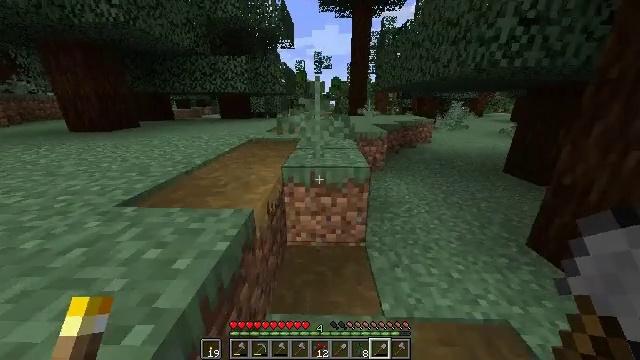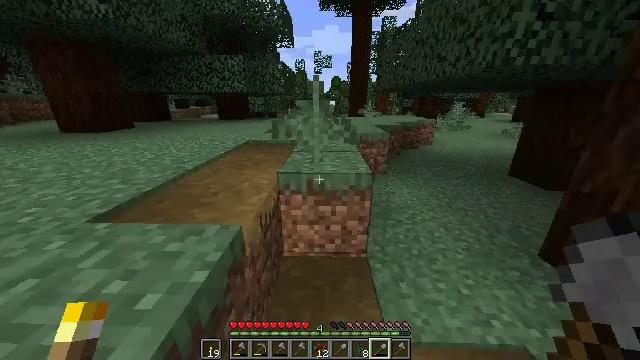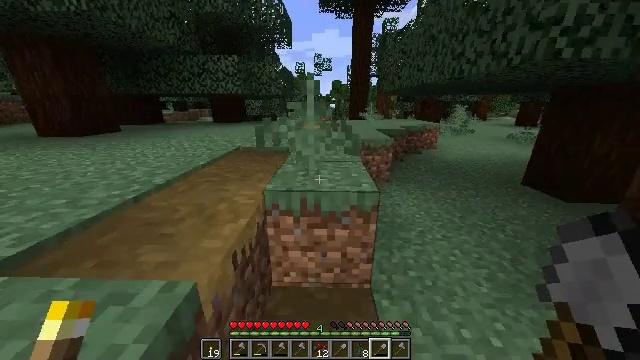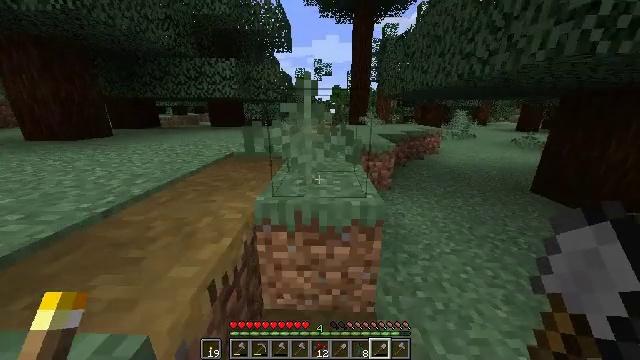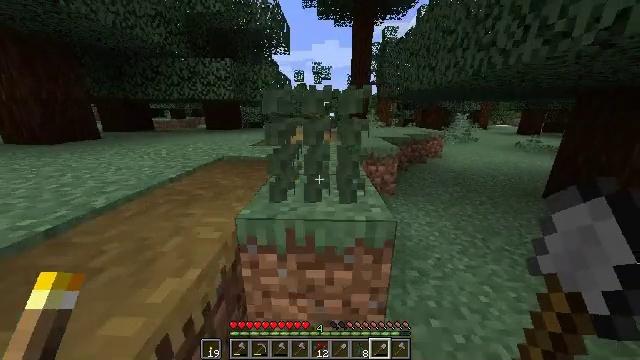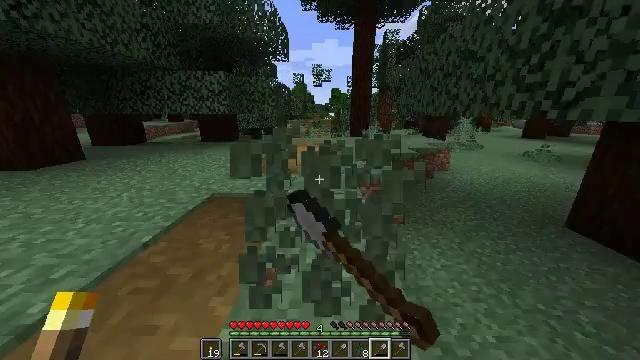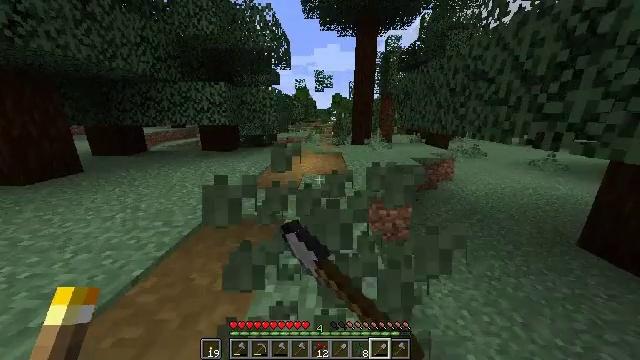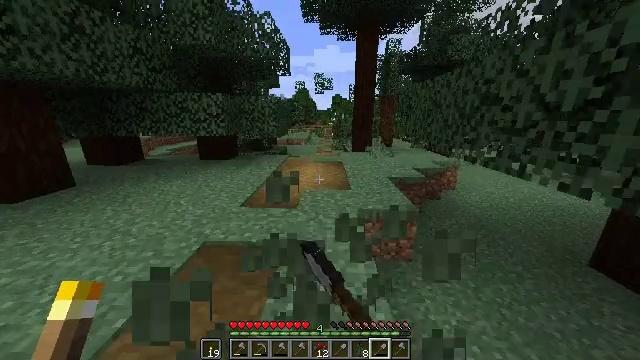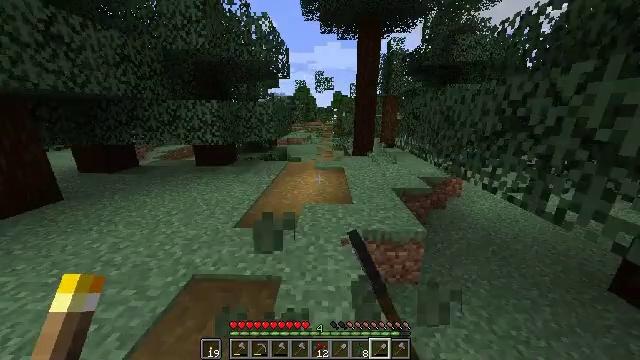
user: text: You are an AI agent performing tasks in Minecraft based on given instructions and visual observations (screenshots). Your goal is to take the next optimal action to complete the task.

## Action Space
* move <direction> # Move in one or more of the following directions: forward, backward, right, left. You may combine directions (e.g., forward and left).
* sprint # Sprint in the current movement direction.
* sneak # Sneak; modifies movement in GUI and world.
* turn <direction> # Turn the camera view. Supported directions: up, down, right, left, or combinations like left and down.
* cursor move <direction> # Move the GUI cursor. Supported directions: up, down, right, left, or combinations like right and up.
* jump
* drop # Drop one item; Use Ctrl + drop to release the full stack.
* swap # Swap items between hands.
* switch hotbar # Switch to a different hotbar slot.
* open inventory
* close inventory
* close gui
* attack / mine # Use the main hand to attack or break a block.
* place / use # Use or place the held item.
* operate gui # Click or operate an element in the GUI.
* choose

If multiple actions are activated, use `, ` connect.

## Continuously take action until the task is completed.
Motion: motion action
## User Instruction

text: Attack the ground to gather fern.
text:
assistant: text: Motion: move forward
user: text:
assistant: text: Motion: move forward
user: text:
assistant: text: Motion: move forward, turn up
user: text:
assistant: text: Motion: move forward, attack / mine
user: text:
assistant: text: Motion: move forward, attack / mine, jump
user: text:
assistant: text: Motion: move forward, attack / mine, jump
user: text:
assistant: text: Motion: move forward, jump
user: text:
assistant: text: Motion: move forward
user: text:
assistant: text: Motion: no_op